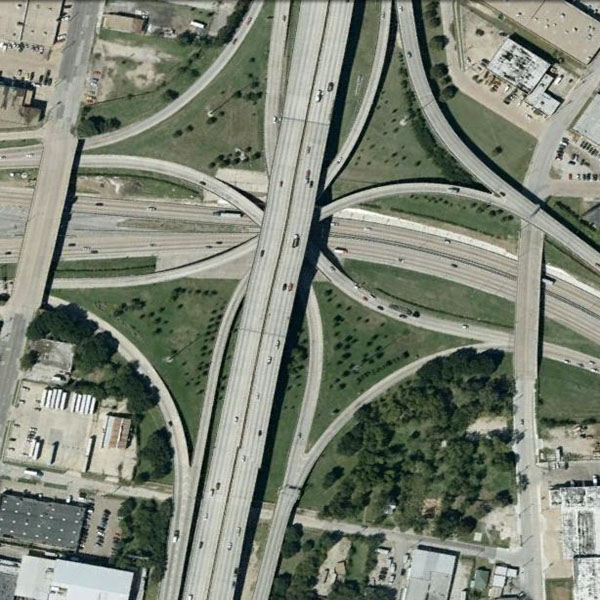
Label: Viaduct